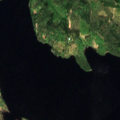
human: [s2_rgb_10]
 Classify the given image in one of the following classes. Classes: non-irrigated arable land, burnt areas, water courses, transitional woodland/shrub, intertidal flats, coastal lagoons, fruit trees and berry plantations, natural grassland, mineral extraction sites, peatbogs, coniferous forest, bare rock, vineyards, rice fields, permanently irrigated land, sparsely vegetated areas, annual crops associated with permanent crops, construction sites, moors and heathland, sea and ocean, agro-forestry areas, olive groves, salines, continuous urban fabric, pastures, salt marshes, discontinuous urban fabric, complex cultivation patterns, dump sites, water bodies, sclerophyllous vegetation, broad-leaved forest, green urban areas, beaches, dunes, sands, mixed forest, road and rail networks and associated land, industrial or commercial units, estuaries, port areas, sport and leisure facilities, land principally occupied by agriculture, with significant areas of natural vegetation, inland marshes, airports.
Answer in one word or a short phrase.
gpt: land principally occupied by agriculture, with significant areas of natural vegetation, coniferous forest, mixed forest, water bodies